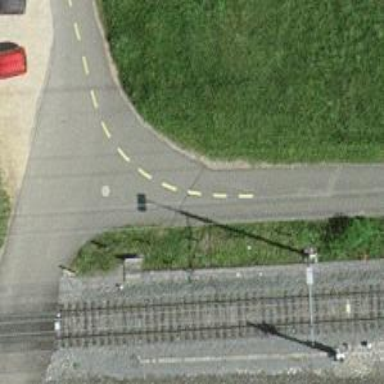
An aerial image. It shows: Asphalt track with grade1 tracktype.